高二 · 度量几何学
16. (2018 东北三省四市第二次模拟) 如图, 测量河对岸的塔高 $A B$ 时, 可以选与塔底 $B$ 在同一水平面内的两个观测点 $C, D$, 测得 $\angle B C D=15^{\circ}, \angle C B D=30^{\circ}, C D=10 \sqrt{2}$ (米), 并在 $C$ 处测得塔顶 $A$ 的仰角为 $45^{\circ}$, 则塔高 $A B=$ \$ \qquad \$米.
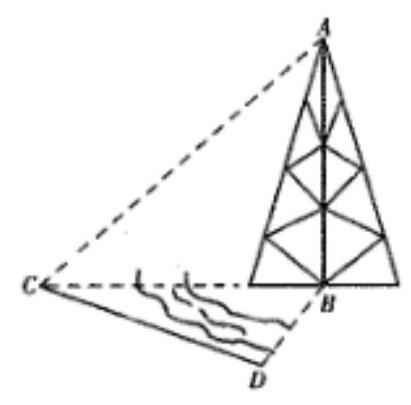
答案: 20
解析: 在 $\triangle B C D$ 中, $\frac{B C}{\sin \angle D}=\frac{C D}{\sin \angle C B D}$, 即 $\frac{B C}{\sin 135^{\circ}}=\frac{10 \sqrt{2}}{\sin 30^{\circ}}$, 得 $B C=\frac{10 \sqrt{2} \sin 135^{\circ}}{\sin 30^{\circ}}=20$, 因为 $\triangle A B C$ 是直角三角形, 且

$\angle A C B=45^{\circ}$, 所以 $A B=B C=20$ (米).